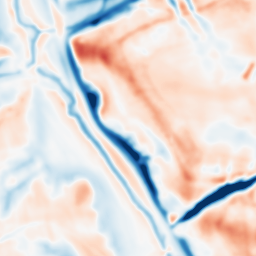
Category: multiscale
Decomposition family: dog
Decomposition parameters: sigma_low: 2
sigma_high: 10
Upsampling method: sinc_blackman
Upsampling parameters: scale: 2
kernel_size: 8
Upsampling scale: 2